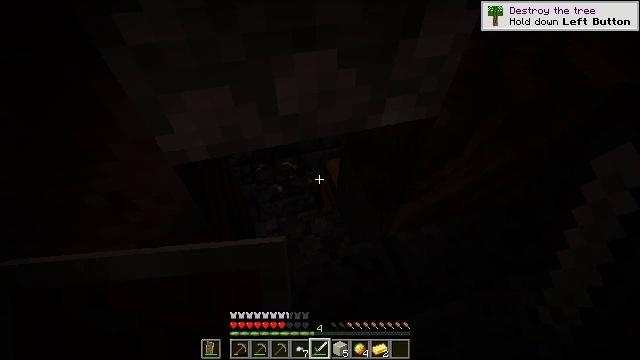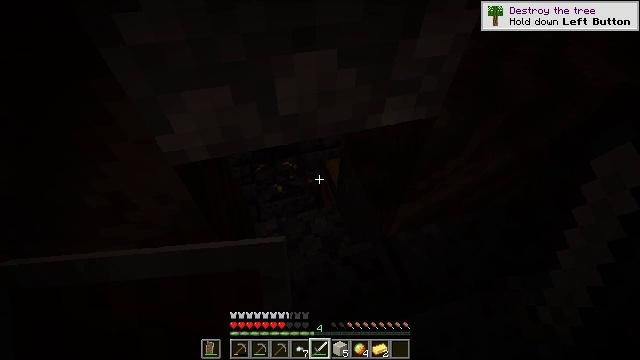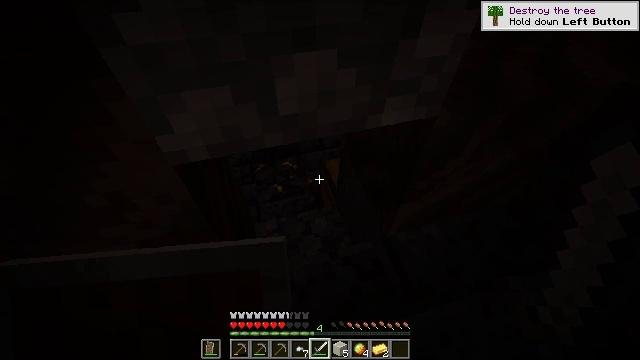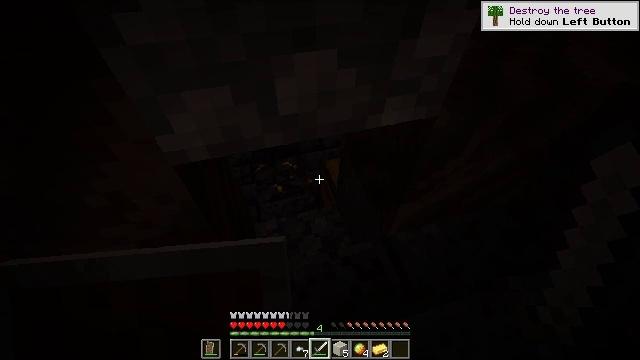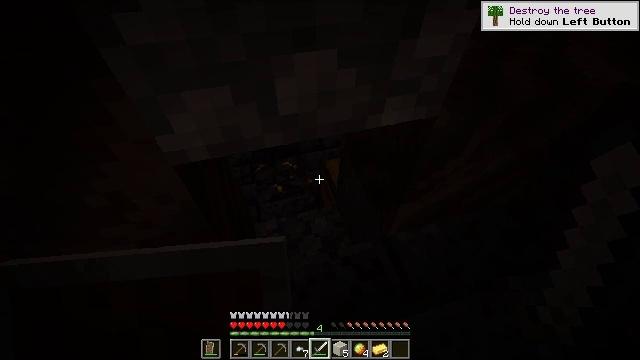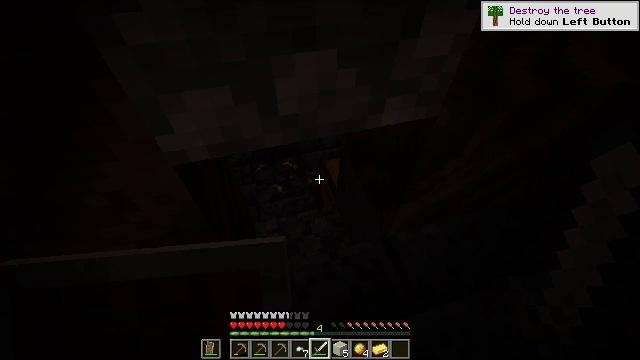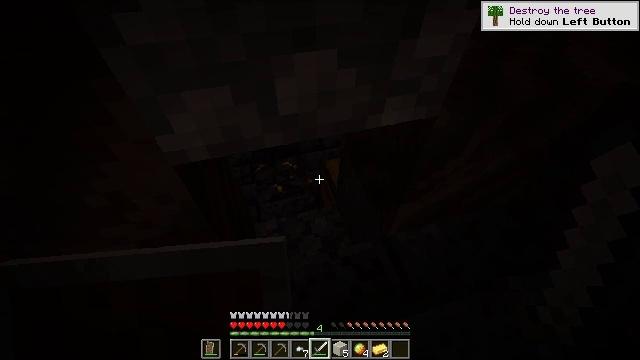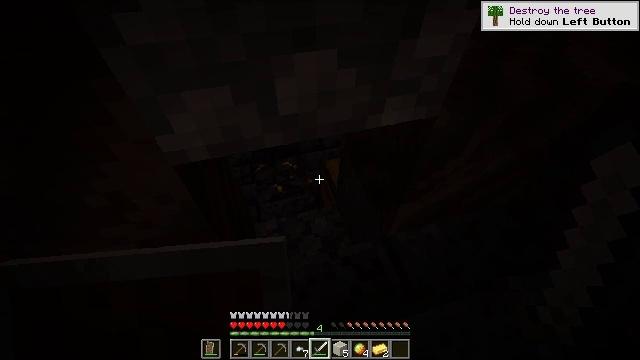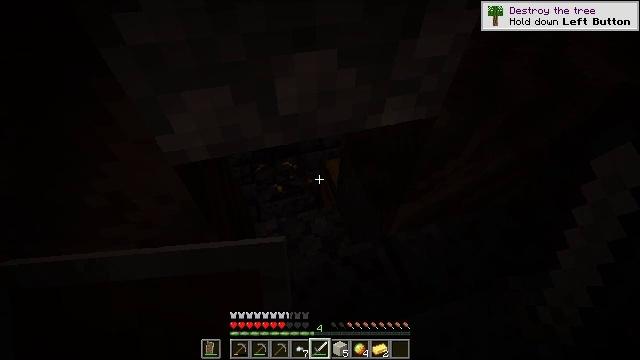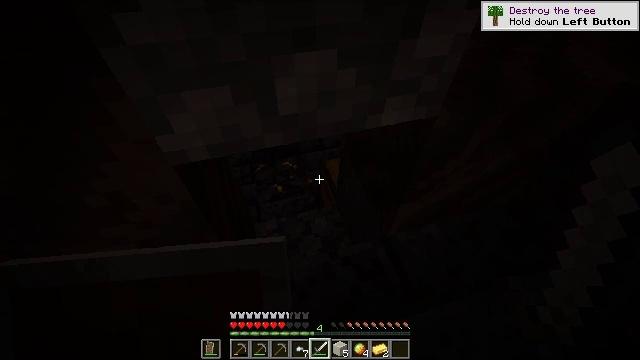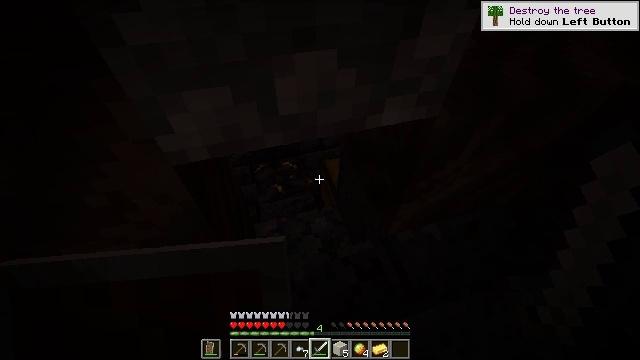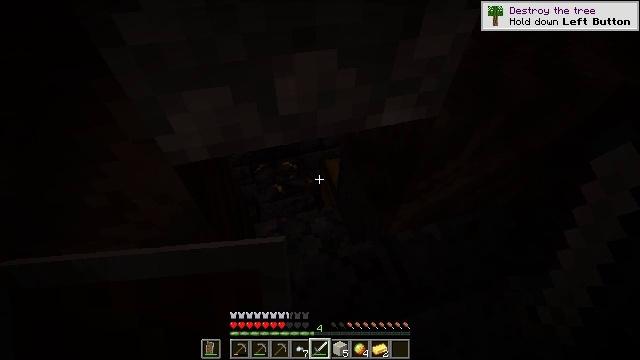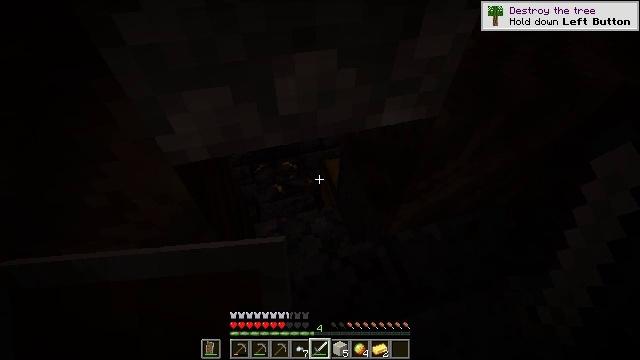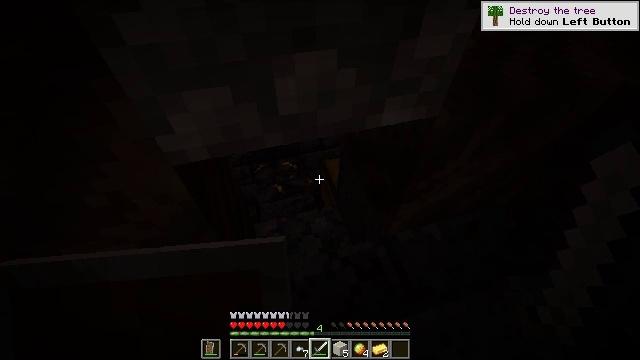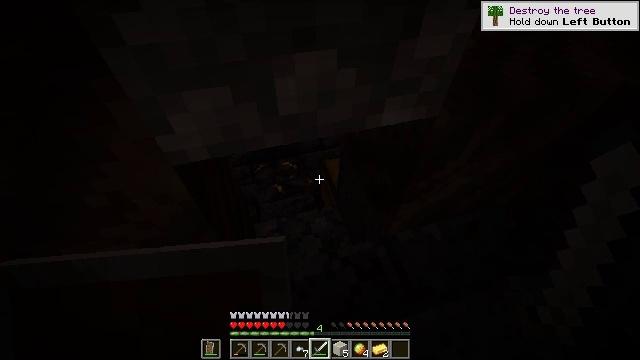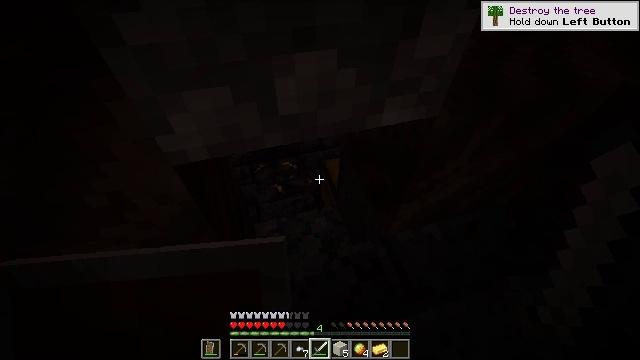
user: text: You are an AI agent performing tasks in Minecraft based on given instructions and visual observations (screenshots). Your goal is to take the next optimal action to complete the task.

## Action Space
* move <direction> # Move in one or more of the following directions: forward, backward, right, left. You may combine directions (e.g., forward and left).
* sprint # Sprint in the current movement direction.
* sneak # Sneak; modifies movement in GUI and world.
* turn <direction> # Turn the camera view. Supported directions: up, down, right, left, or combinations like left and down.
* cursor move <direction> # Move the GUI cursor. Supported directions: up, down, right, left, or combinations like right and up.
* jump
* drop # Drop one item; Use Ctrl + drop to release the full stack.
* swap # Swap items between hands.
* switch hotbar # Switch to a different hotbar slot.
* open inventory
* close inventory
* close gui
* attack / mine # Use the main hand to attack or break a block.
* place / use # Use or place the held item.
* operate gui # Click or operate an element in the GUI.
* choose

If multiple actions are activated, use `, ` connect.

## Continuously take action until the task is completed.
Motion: motion action
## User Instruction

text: Gather polished blackstone bricks.
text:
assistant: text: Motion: no_op
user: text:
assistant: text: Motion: no_op
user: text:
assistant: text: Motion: no_op
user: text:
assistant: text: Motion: no_op
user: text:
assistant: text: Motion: no_op
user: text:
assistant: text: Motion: no_op
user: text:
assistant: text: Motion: no_op
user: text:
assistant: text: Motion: no_op
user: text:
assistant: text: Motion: no_op
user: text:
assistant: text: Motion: no_op
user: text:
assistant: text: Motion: no_op
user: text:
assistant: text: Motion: no_op
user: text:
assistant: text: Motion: no_op
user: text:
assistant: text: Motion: no_op
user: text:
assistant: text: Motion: no_op
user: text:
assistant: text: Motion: no_op
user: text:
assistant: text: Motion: no_op
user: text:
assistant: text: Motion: no_op
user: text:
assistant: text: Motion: no_op
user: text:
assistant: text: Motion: no_op
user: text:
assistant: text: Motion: no_op
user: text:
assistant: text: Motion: no_op
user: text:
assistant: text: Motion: no_op
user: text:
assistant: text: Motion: no_op
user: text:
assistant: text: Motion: no_op
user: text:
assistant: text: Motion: no_op
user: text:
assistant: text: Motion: no_op
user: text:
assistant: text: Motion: no_op
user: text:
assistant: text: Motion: no_op
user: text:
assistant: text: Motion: no_op